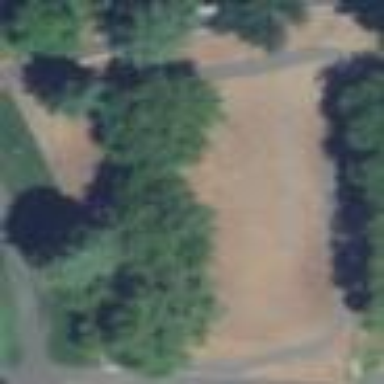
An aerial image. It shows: Dog park for leisure land.